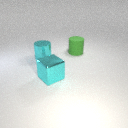
large cyan metal cylinder to the left of large cyan metal cube